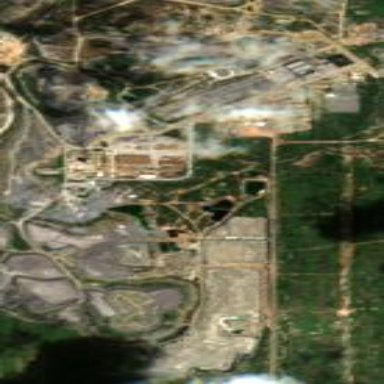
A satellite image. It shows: Industrial area designated for mining activities.